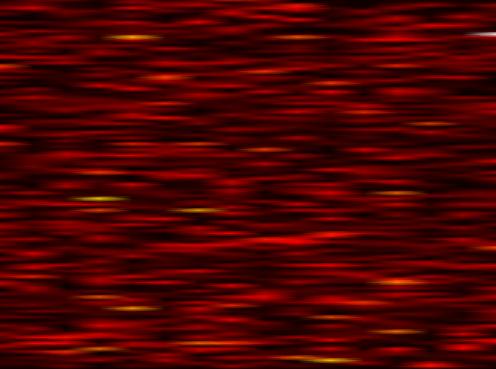
Label: FBMC